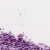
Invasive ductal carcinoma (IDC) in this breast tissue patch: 1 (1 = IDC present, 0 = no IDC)